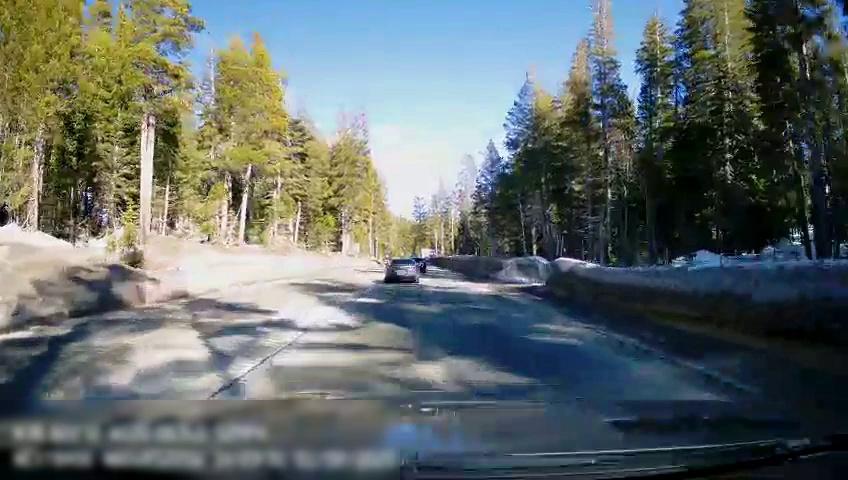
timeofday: Day
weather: Sunny
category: Drivable Space
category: Vehicles | Car
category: Vehicles | Car